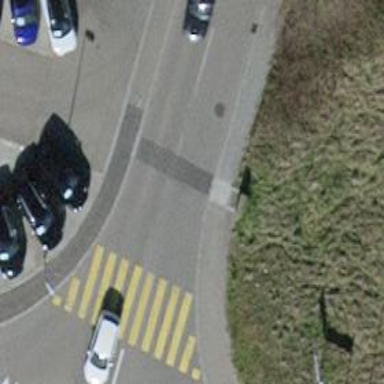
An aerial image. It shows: Street cabinet.